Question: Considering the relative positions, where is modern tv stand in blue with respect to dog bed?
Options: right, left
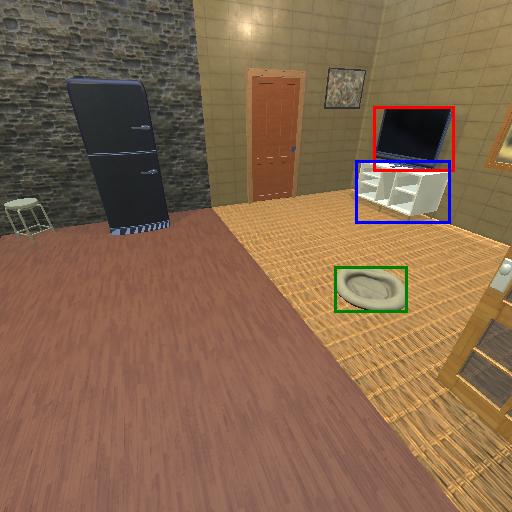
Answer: right